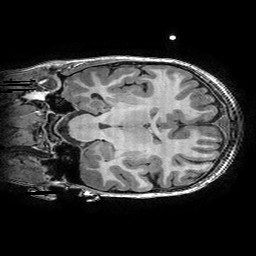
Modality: T1w
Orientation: coronal
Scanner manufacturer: ge
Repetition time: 0.008096 s
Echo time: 0.00318 s